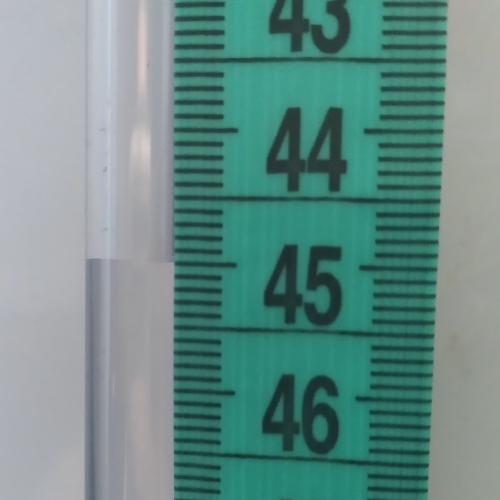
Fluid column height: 45.0 cm